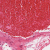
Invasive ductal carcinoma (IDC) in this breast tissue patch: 0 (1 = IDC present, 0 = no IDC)